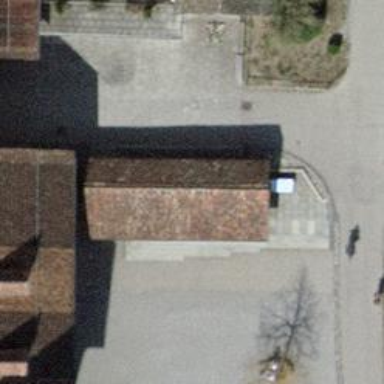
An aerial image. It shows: Post box.